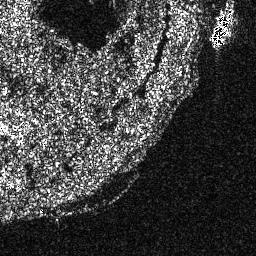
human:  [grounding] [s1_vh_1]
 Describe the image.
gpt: In the satellite image, there is  <ref>1 medium ship </ref> <box>[[81, 1, 91, 17, 0]]</box> located at top right.